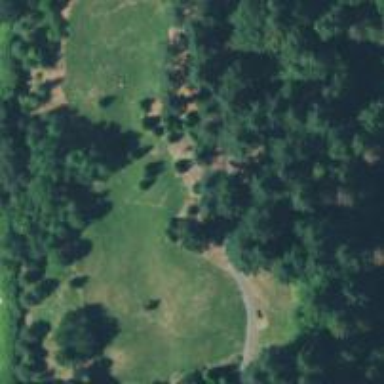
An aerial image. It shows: Disc golf basket.